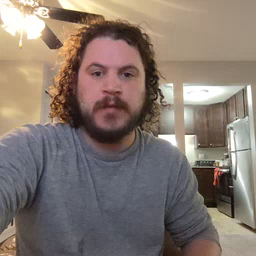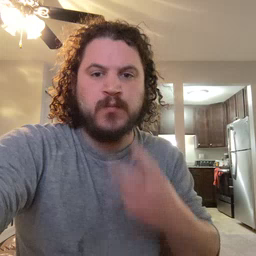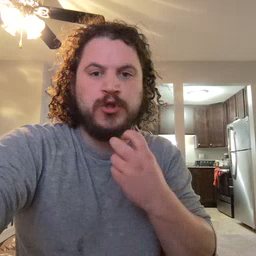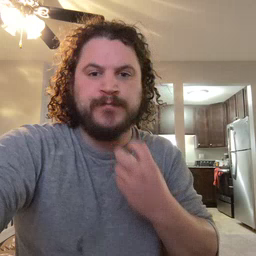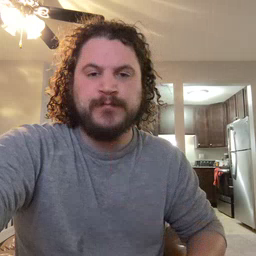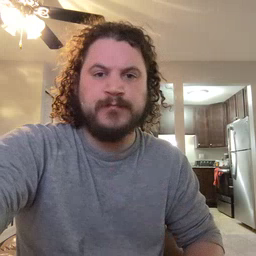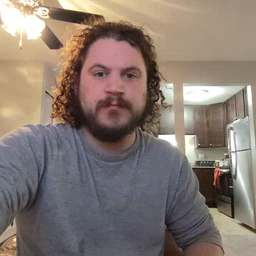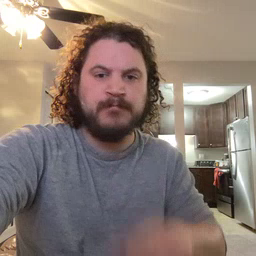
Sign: underwear